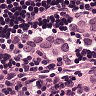
Metastatic tissue present: yes